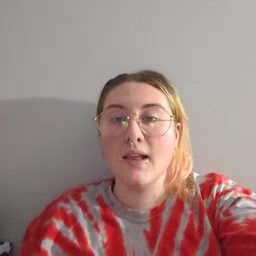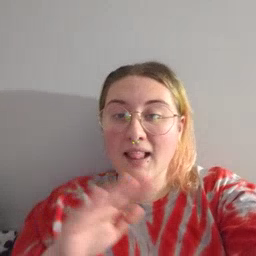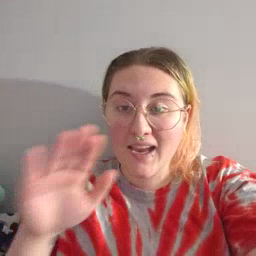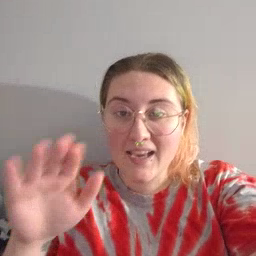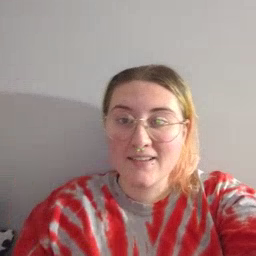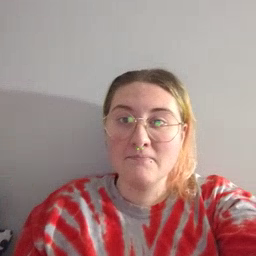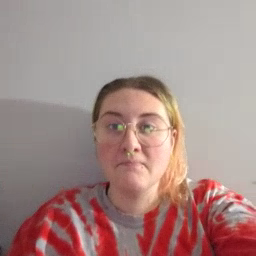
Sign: clean